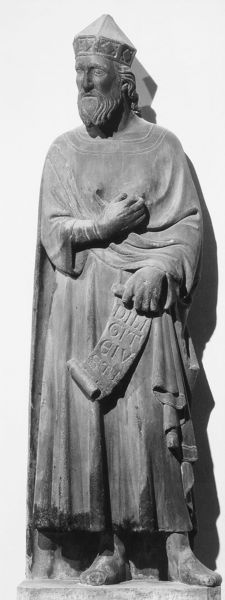
Titel: König Salomo (Statue vom Campanile des Domes in Florenz)
Künstler: Andrea Pisano
Institution: Florenz, Museo dell’Opera del Duomo
Schlagwörter: fuß, hand, mann, schatten, umhang, weiß, grau, haar, hut, licht, mund, nase, schwarz, rock, alt, bart, kappe, mütze, arm, arme, augen, falten, gesicht, halten, sockel, stehen, stein, vollbart, herr, hände, kirche, auge, figur, gewand, haare, mantel, stehend, kinn, krone, locken, skulptur, statue, kopfbedeckung, füße, schrift, man, haltung, bischof, papst, falte, inschrift, aufrecht, bronze, faltenwurf, plastik, barfuss, stolz, schwarzweiss, text, worte, rolle, halbprofil, sandstein, altes testament, christlich, brus, fließend, heiliger, schriftrolle, petrus, wort, römisch, standbild, latein, kalkstein, spruchband, wörter, ungefasst, kirchenvater, umang, 1100